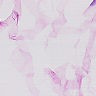
Metastatic tissue present: no